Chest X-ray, AP view. Patient: 43 years old, sex F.
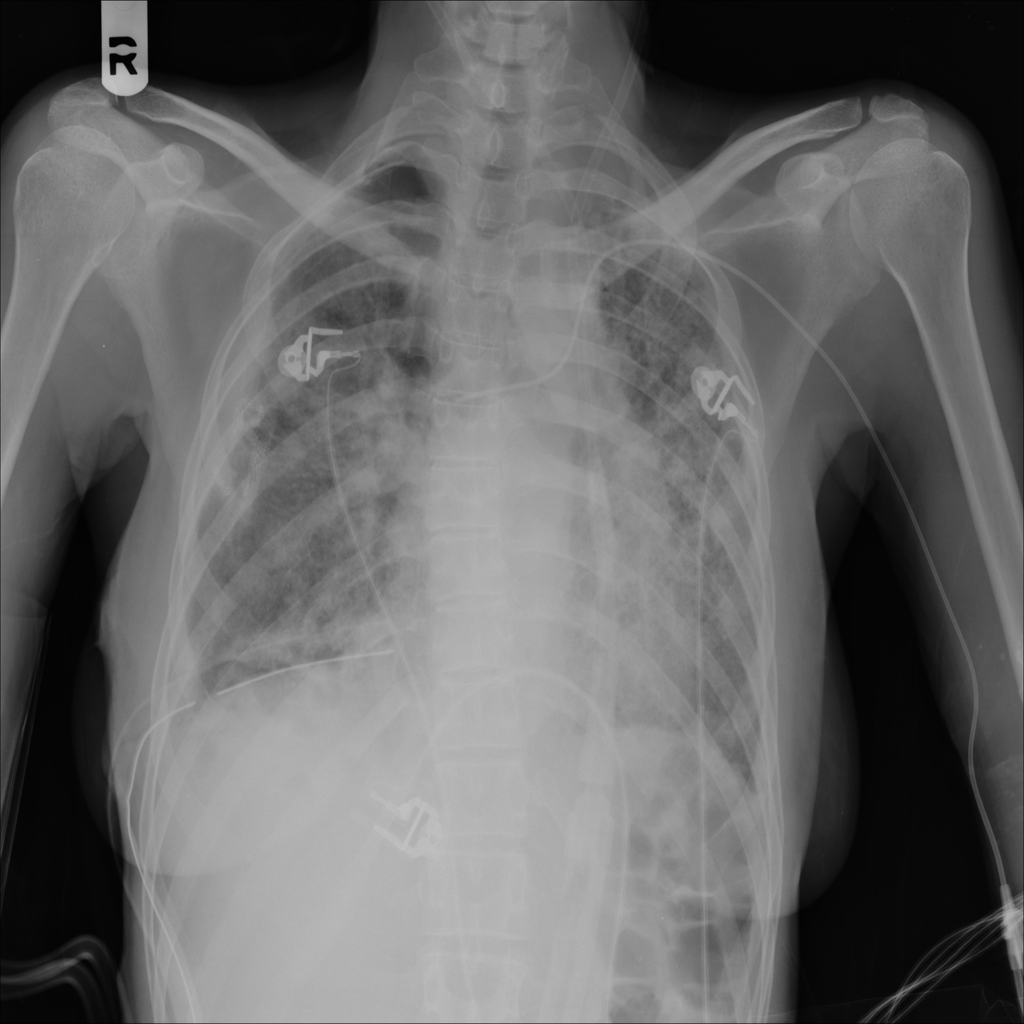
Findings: Pneumothorax